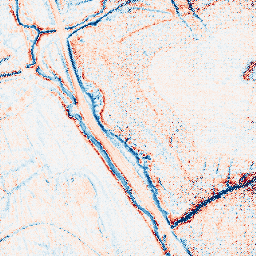
Category: edge_preserving
Decomposition family: anisotropic_diffusion
Decomposition parameters: iterations: 50
kappa: 30
gamma: 0.05
Upsampling method: regularized
Upsampling parameters: scale: 4
lambda_reg: 0.1
Upsampling scale: 4